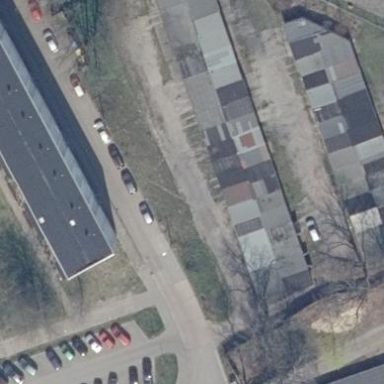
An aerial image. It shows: Group of garages.